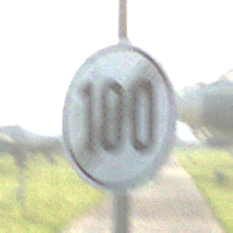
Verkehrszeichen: EndeGeschwindigkeit100
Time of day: SunriseSunset
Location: Outdoor (Special)
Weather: Clear
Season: NotSpecified
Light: Natural